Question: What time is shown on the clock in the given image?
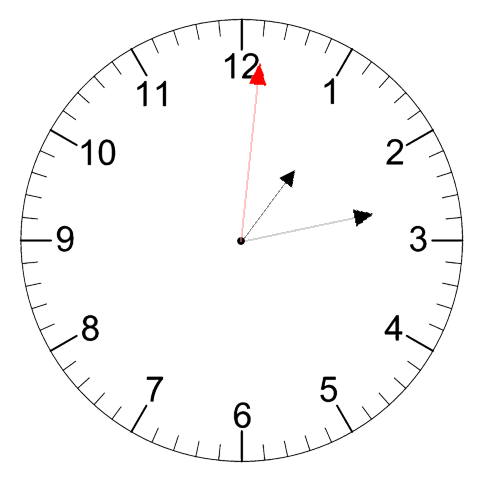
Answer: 01:13:01